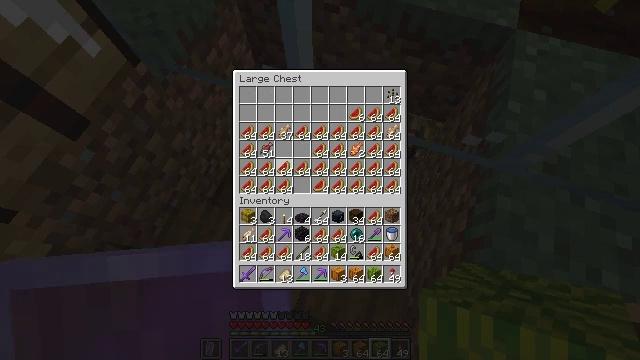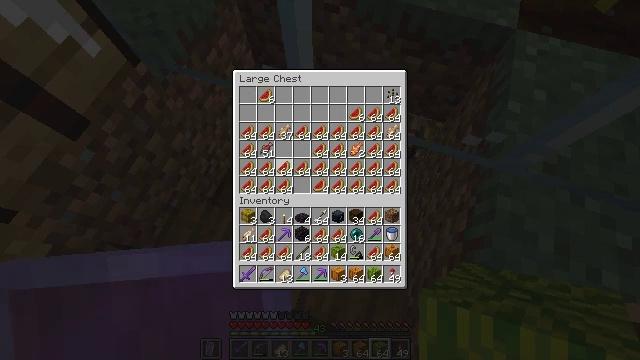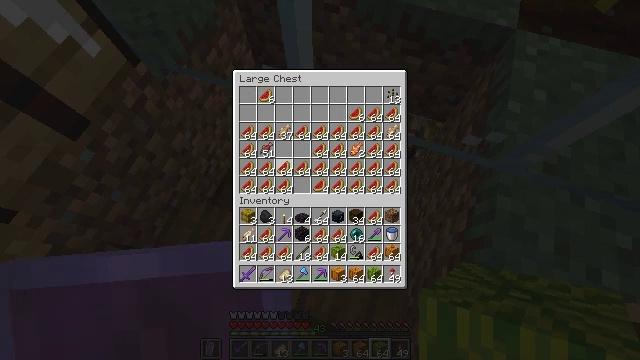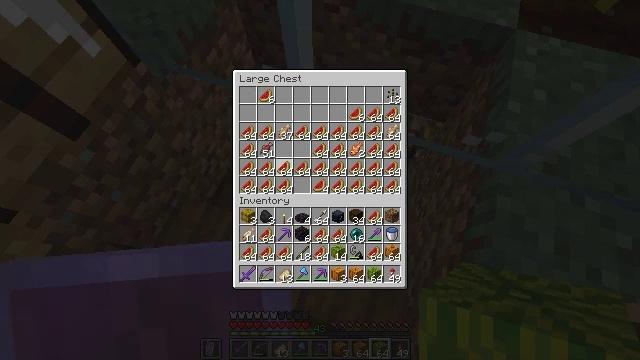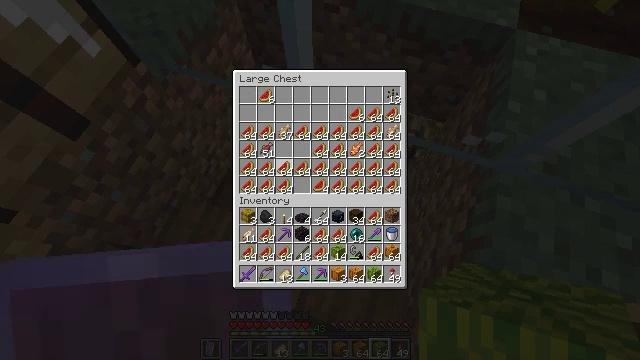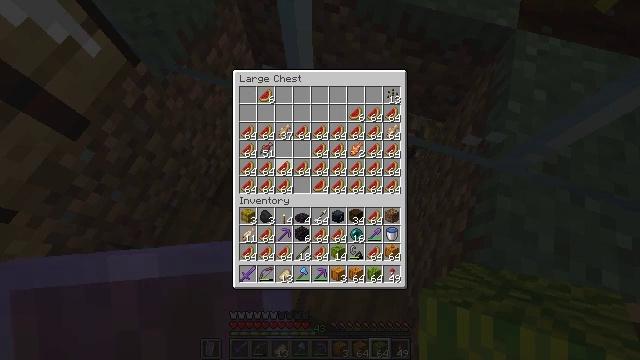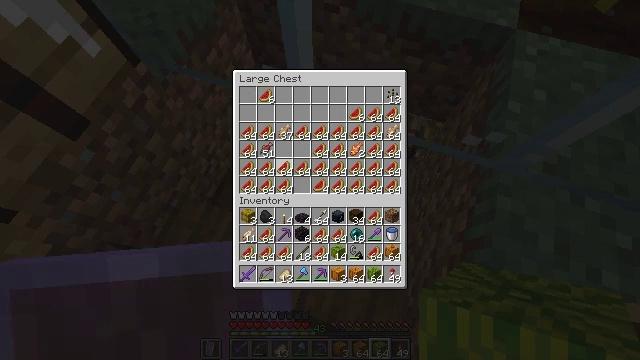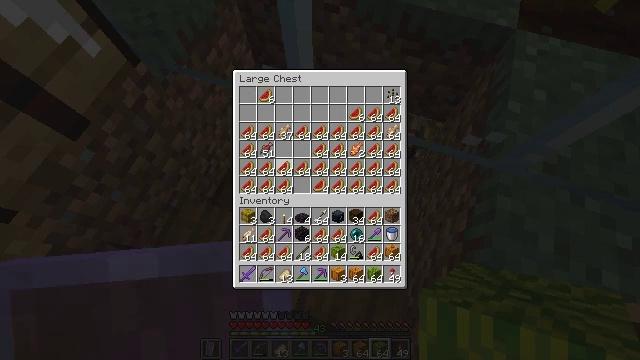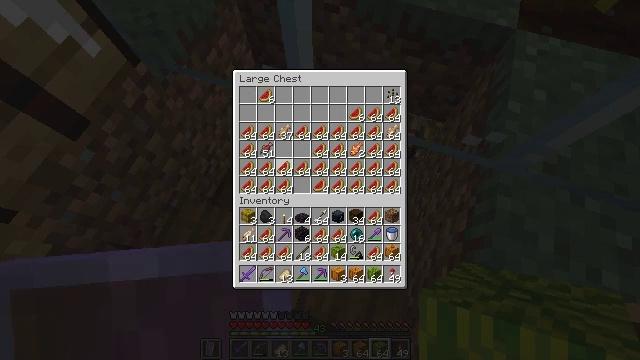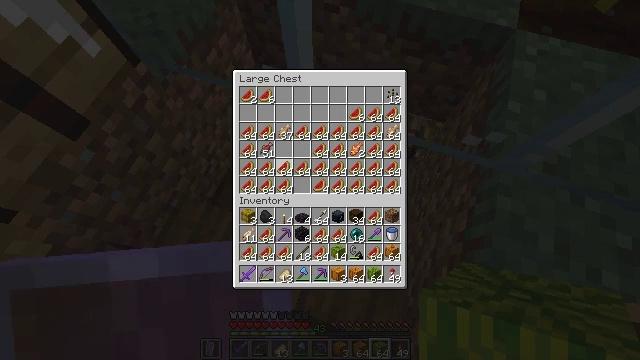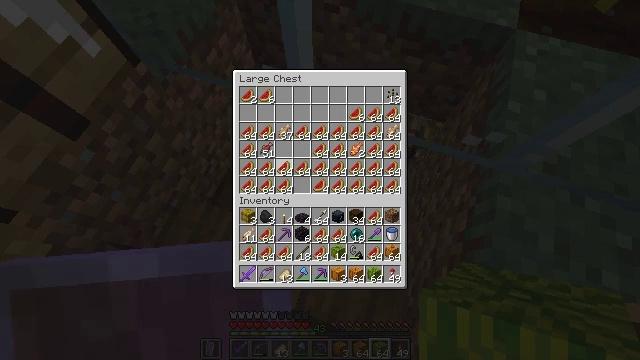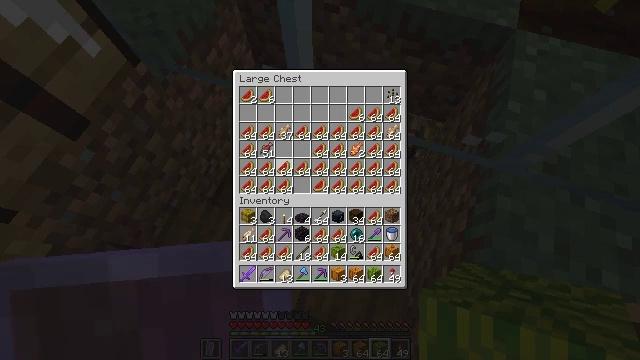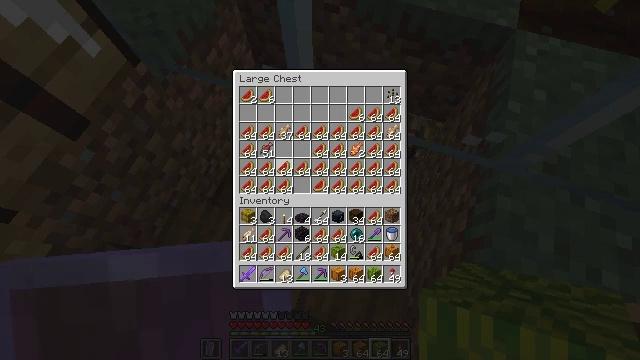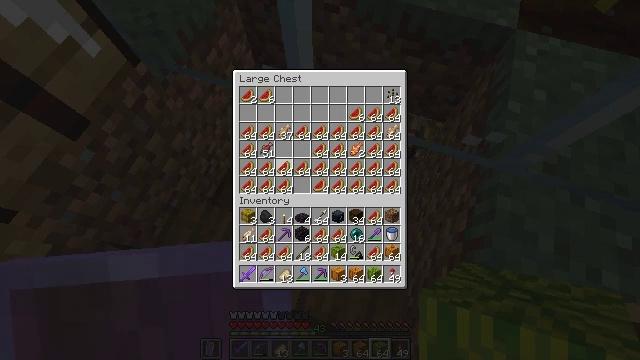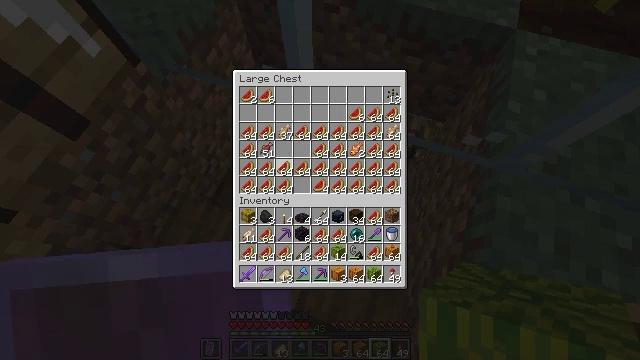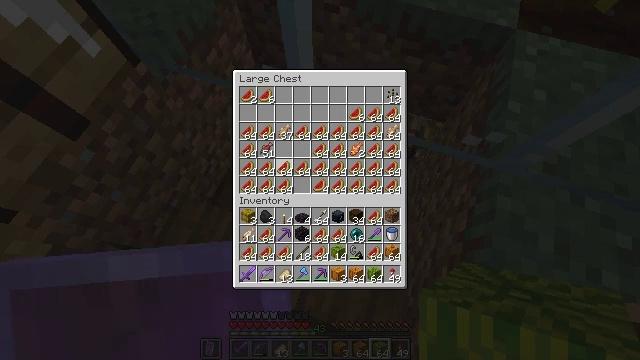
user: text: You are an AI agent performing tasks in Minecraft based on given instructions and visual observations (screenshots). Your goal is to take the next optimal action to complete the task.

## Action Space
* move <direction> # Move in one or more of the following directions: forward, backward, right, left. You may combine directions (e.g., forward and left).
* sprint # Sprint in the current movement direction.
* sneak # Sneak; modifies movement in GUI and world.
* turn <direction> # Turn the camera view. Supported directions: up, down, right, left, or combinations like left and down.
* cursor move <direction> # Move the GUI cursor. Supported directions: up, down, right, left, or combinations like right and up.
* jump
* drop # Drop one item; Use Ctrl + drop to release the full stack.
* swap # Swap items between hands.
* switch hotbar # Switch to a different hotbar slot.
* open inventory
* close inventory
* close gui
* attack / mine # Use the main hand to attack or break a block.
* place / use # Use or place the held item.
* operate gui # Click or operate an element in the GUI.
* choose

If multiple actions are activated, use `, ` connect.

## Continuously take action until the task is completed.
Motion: motion action
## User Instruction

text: Put together melon slices to craft a melon.
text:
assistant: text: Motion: sneak, attack / mine
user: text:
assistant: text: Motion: sneak
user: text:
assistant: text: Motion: sneak
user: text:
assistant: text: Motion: sneak
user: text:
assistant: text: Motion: sneak
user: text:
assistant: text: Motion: sneak
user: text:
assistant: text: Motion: sneak
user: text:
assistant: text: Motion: sneak
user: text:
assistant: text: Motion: sneak
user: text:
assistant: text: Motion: sneak
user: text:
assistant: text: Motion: no_op
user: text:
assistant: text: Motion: no_op
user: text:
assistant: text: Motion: no_op
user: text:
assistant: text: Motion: no_op
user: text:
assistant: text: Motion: no_op
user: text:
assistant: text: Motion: no_op
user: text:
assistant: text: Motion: turn up
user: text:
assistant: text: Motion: no_op
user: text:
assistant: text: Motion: no_op
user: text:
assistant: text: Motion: no_op
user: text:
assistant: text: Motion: no_op
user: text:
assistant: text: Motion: no_op
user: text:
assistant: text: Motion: attack / mine
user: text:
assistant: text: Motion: attack / mine
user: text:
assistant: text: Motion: attack / mine
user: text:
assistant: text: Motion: no_op
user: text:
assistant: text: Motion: no_op
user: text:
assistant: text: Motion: no_op
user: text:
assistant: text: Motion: no_op
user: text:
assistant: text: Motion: no_op